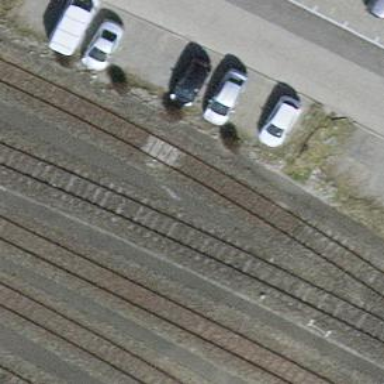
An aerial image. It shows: Railway yard with one track in service.